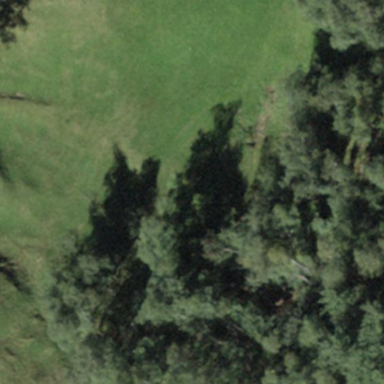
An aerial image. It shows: Forest area.